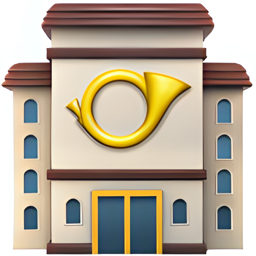
Name: european post office
Emoji: 🏤
Group: Travel & Places
Sub-group: place-building